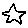
Label: star